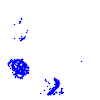
Particle: proton